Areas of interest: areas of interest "Sport and cultural"
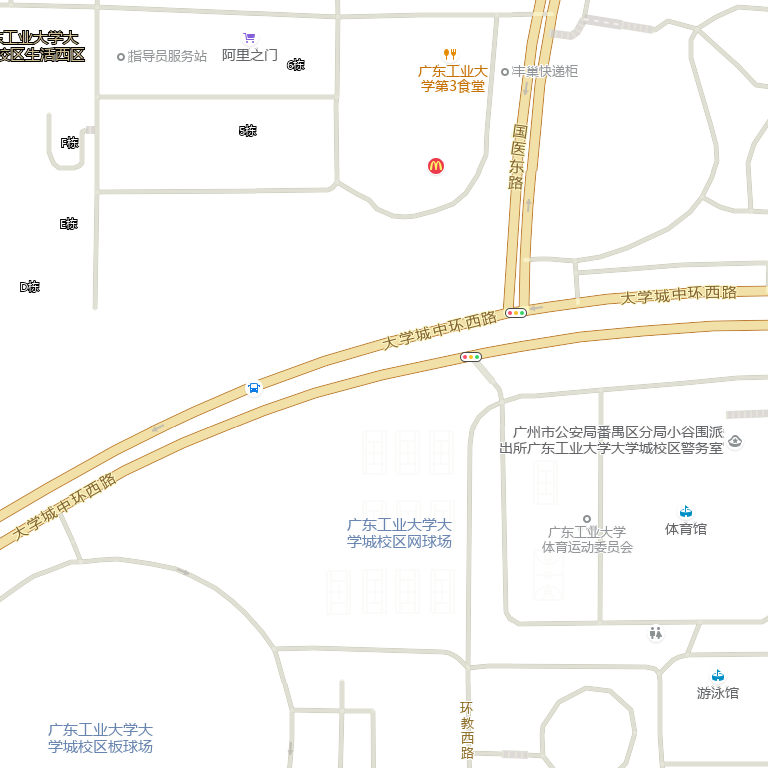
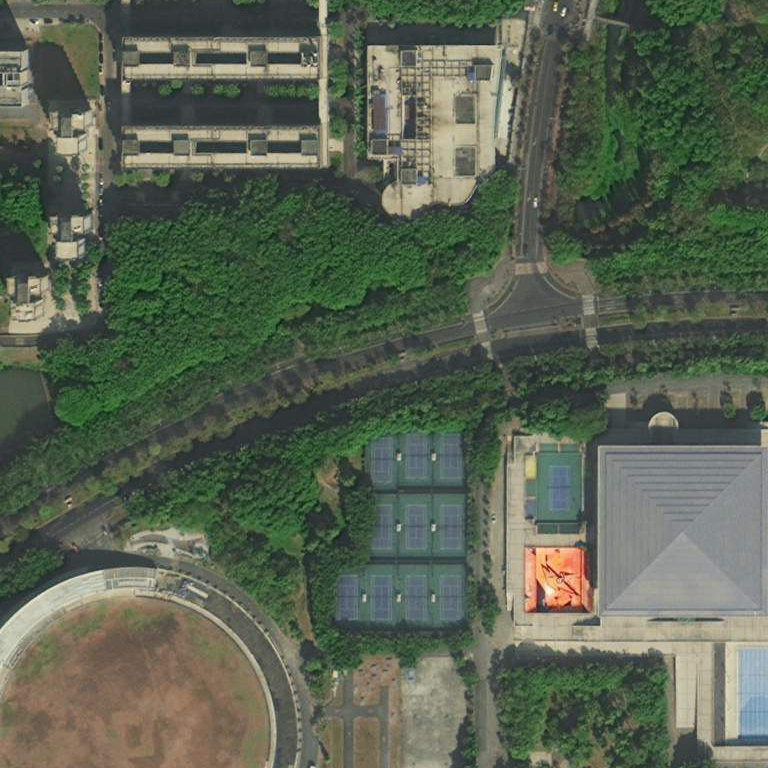